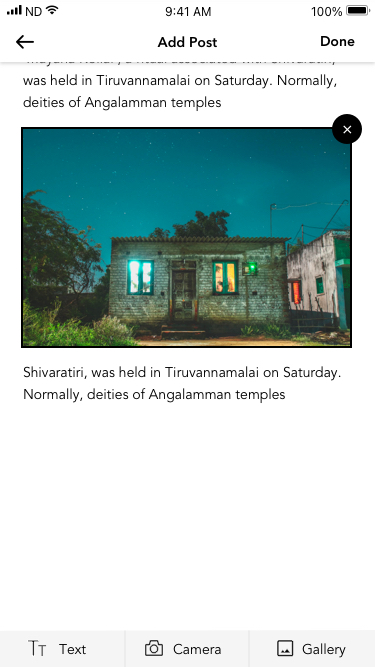
Text in this UI design:
'Mayana Kollai', a ritual associated with Shivaratiri, was held in Tiruvannamalai on Saturday. Normally, deities of Angalamman temples
Shivaratiri, was held in Tiruvannamalai on Saturday.
Normally, deities of Angalamman temples
Text
T
T
Camera
Gallery
+
Done
Add Post